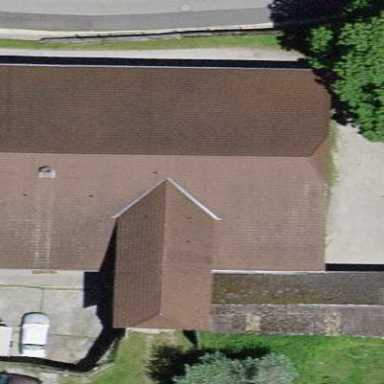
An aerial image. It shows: Rural barn.